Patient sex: M
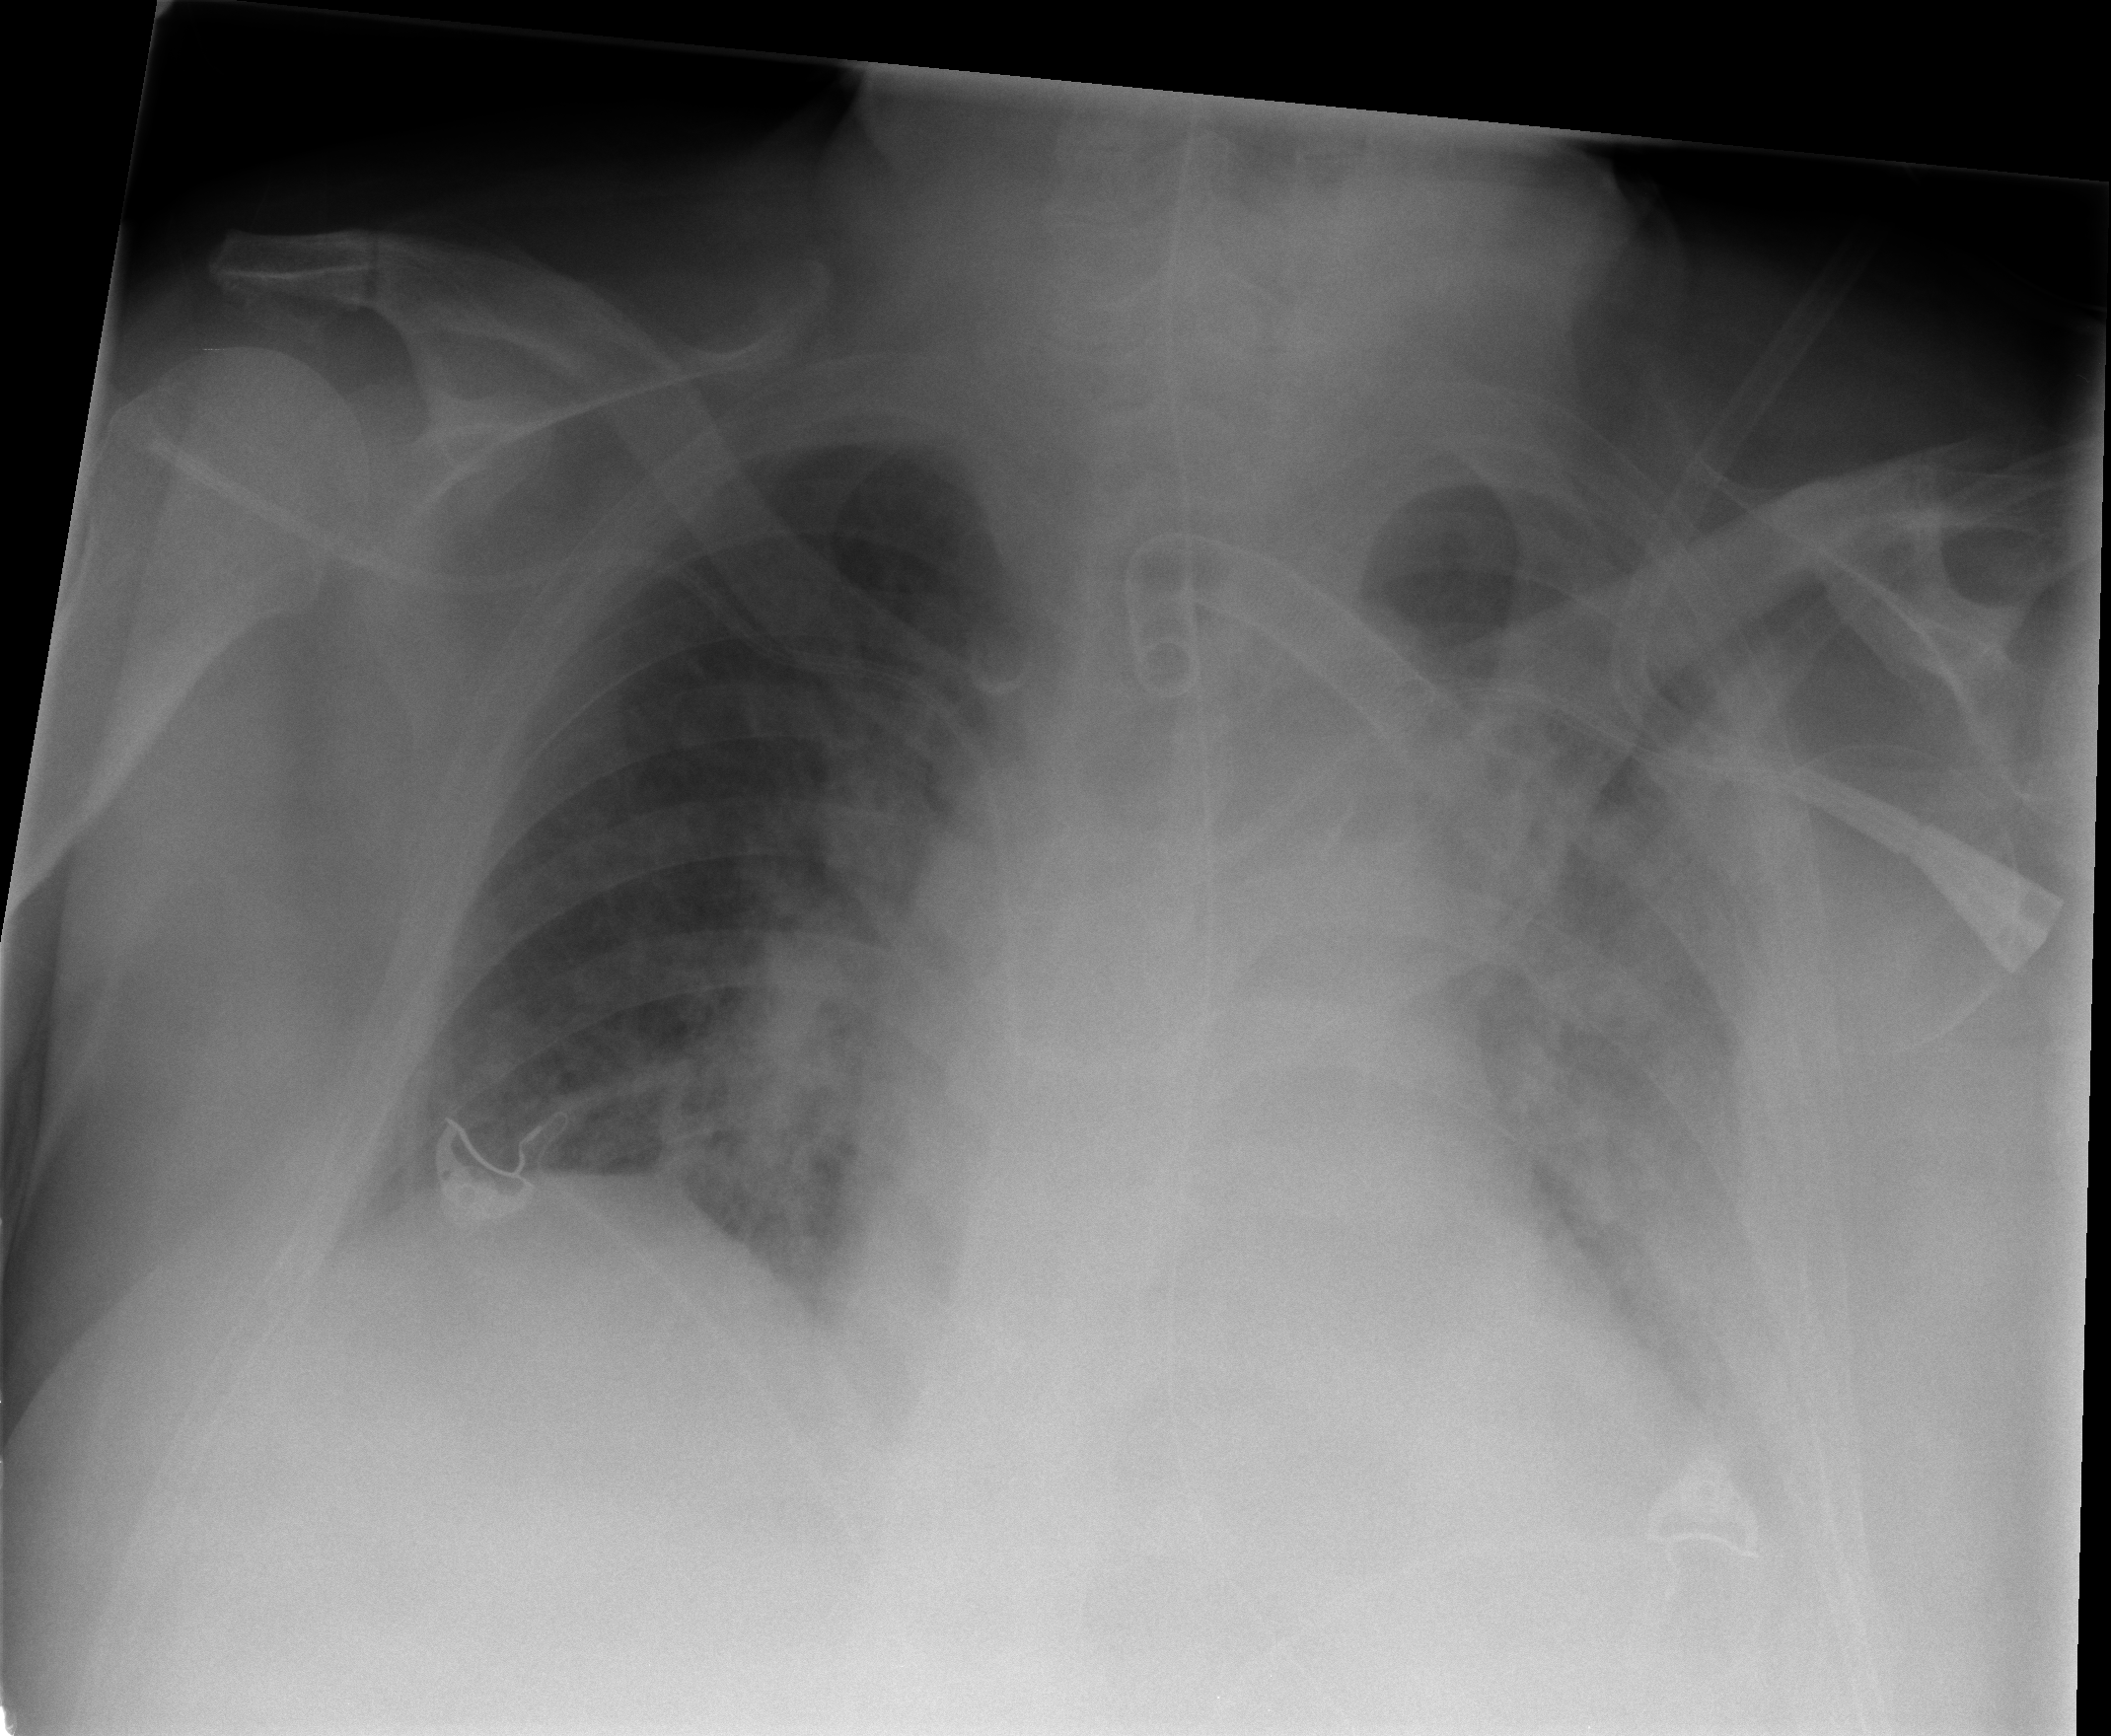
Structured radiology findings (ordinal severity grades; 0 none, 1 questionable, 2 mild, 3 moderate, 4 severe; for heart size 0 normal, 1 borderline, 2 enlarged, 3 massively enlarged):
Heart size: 2
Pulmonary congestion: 2
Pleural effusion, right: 0
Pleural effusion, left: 1
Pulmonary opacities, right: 2
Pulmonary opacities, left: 2
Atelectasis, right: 2
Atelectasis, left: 2